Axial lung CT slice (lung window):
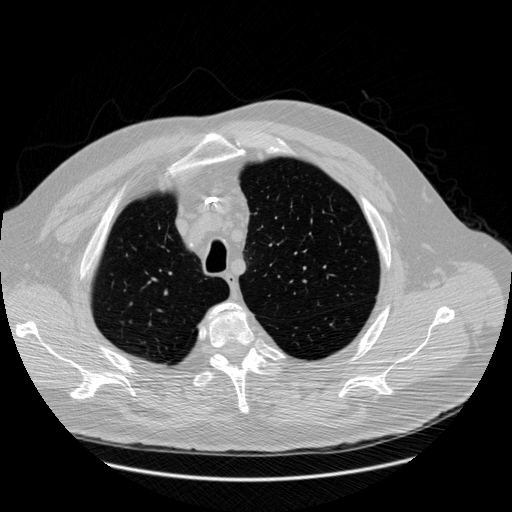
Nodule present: no